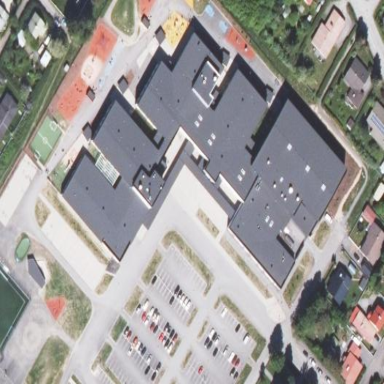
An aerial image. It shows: View of roof of building.